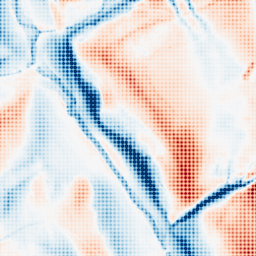
Category: classical
Decomposition family: gaussian_anisotropic
Decomposition parameters: sigma_x: 20
sigma_y: 2
Upsampling method: sinc_blackman
Upsampling parameters: scale: 4
kernel_size: 4
Upsampling scale: 4